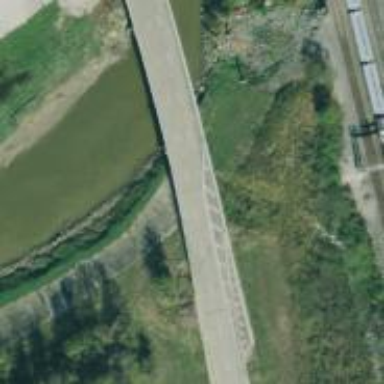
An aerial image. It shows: Bridge crossing over highway trunk expressway.